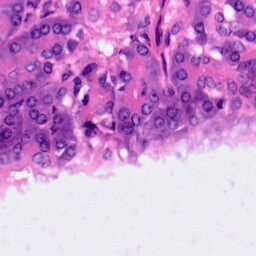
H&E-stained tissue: Pancreatic